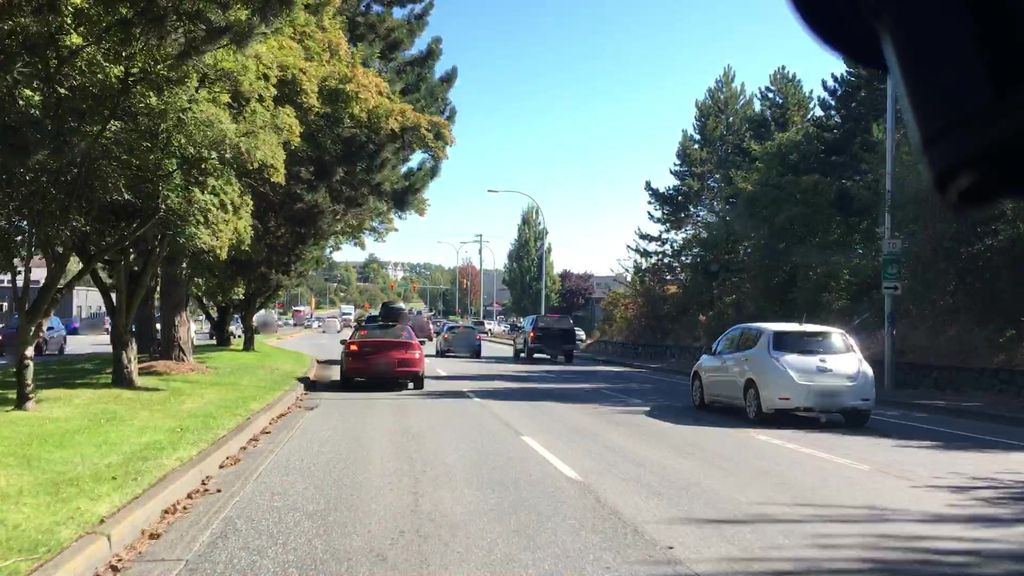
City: victoria